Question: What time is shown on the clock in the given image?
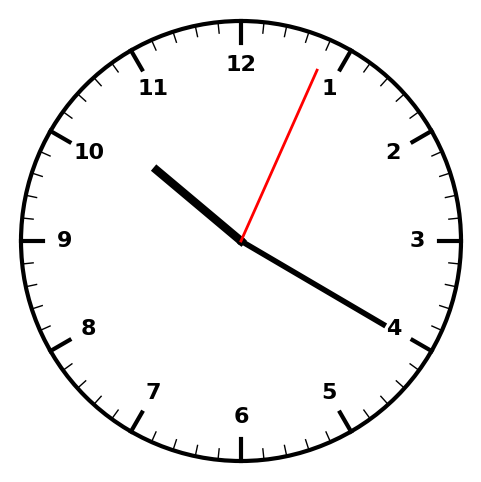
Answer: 10:20:04